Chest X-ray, AP view. Patient: 75 years old, sex M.
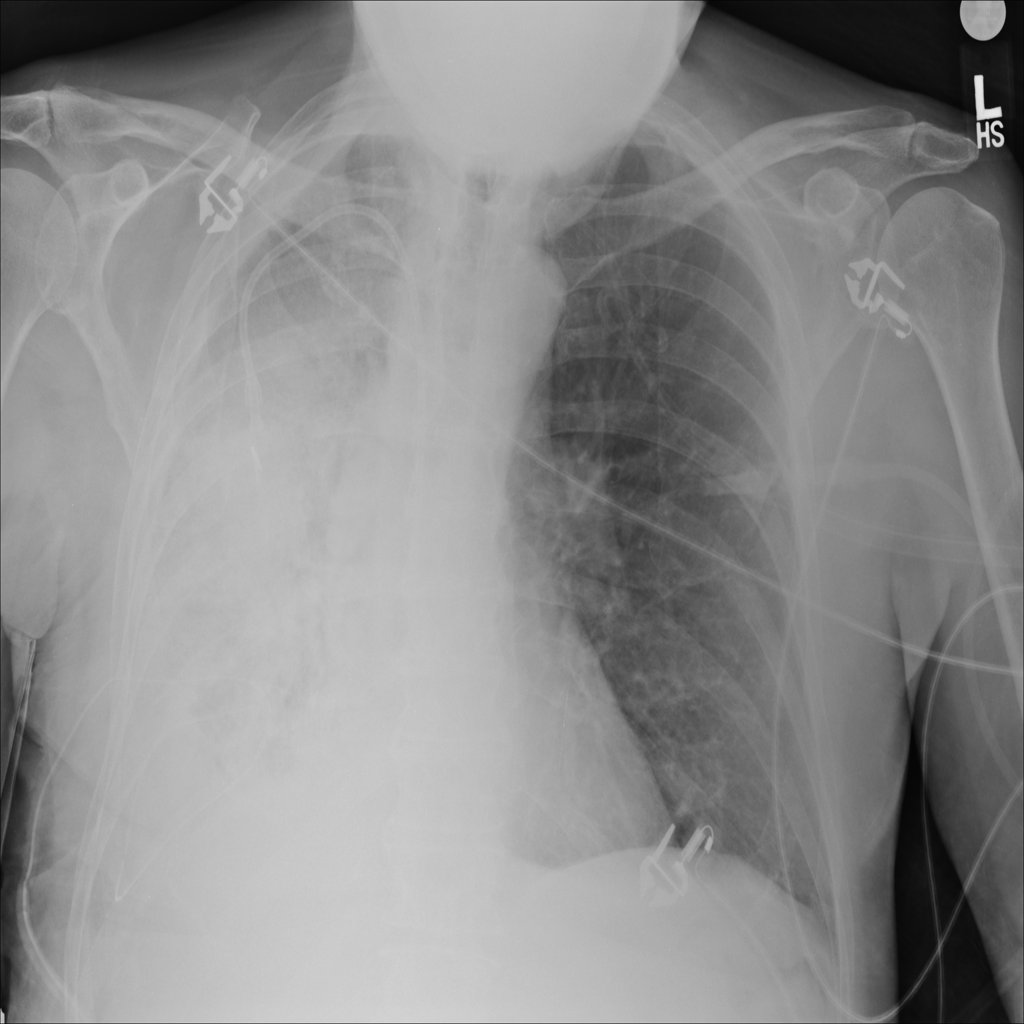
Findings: Atelectasis